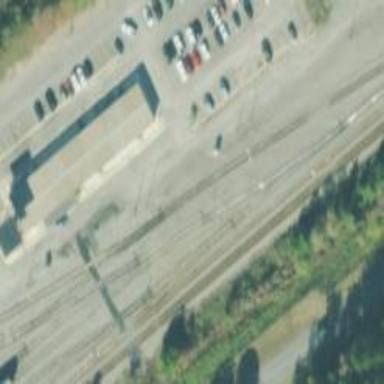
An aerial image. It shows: Railway yard used for servicing trains.